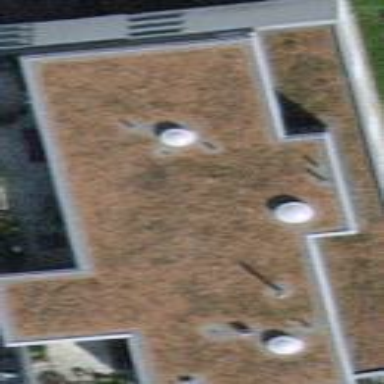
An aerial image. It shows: The building has flat roof oriented across. The roof is major part of the building.